Interaction volume radius: 5 \u00c5
Interaction volume height: 15 \u00c5
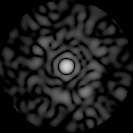
Disorder parameter: 0.828